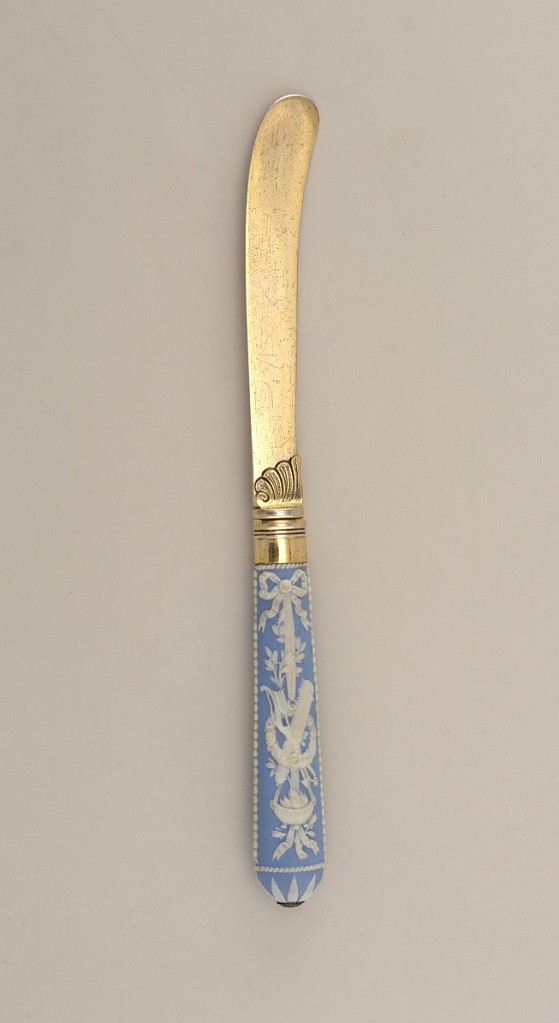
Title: Knife with Jasperware Handle
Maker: Wedgwood, English, established 1759
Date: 1805–15
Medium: jasperware, gold plated, silver
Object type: knife
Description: Silver-gilt sabre-shaped handle with engraved scalloped decoration on the bolster. Banded ferrule, tapering jasper handle, oval in section. Light blue ground with raised design in white, in the centre a bow and arrow, a quiver filled with arrows, a flower wreath and an incense burner surrounded with ribbons, olive twigs and a bow. Beaded cresting along the sides, floral decoration at the top of handle, a metal cap in the centre.